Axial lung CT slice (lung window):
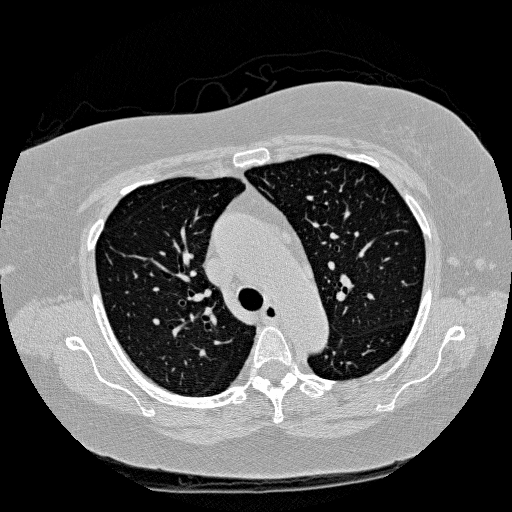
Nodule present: no